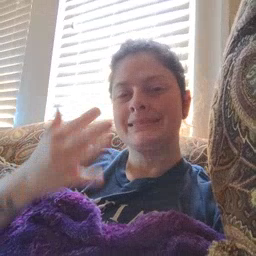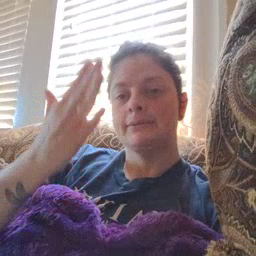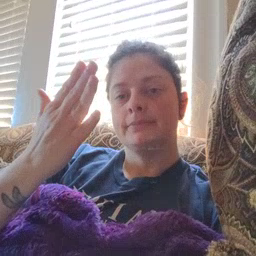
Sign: mitten